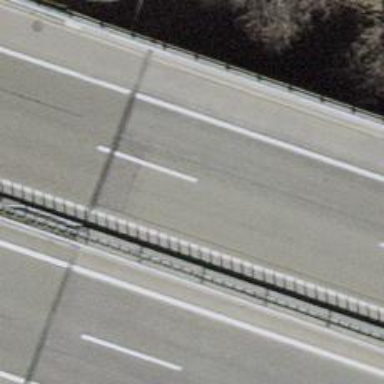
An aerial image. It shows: Asphalt bridge on motorway.